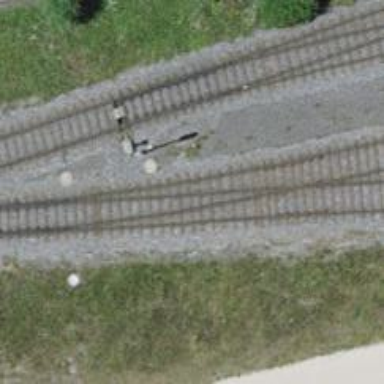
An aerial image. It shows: Railway switch.